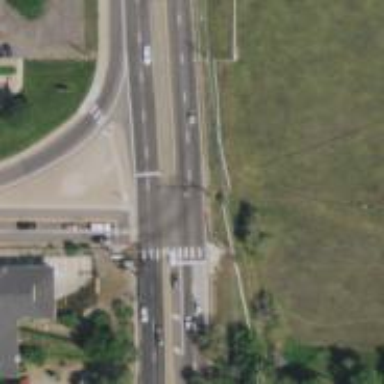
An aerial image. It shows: Uncontrolled zebra crossing on the road.